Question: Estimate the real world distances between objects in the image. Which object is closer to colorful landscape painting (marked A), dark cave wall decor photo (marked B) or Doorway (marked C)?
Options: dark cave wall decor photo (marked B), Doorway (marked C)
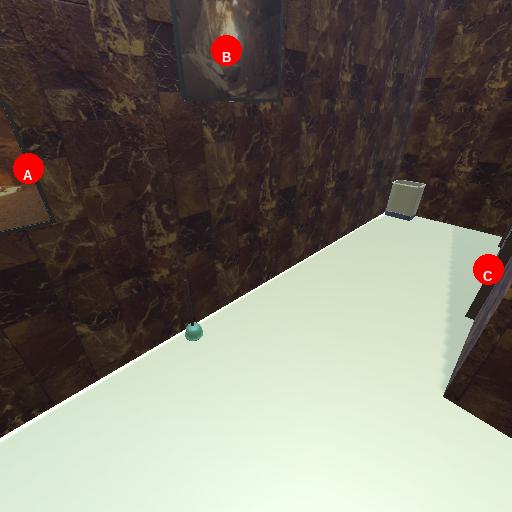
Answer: dark cave wall decor photo (marked B)